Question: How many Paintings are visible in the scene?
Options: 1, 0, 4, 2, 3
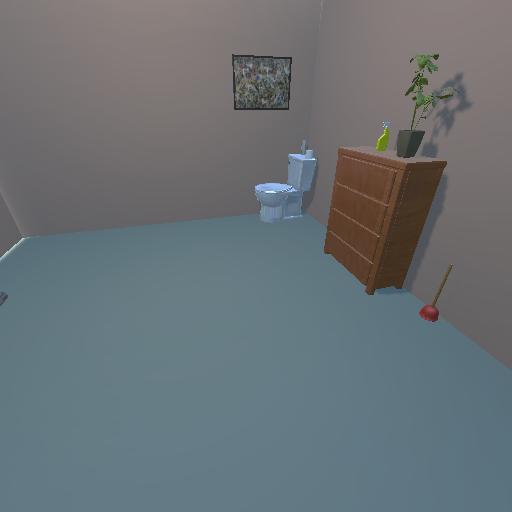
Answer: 1